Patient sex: M
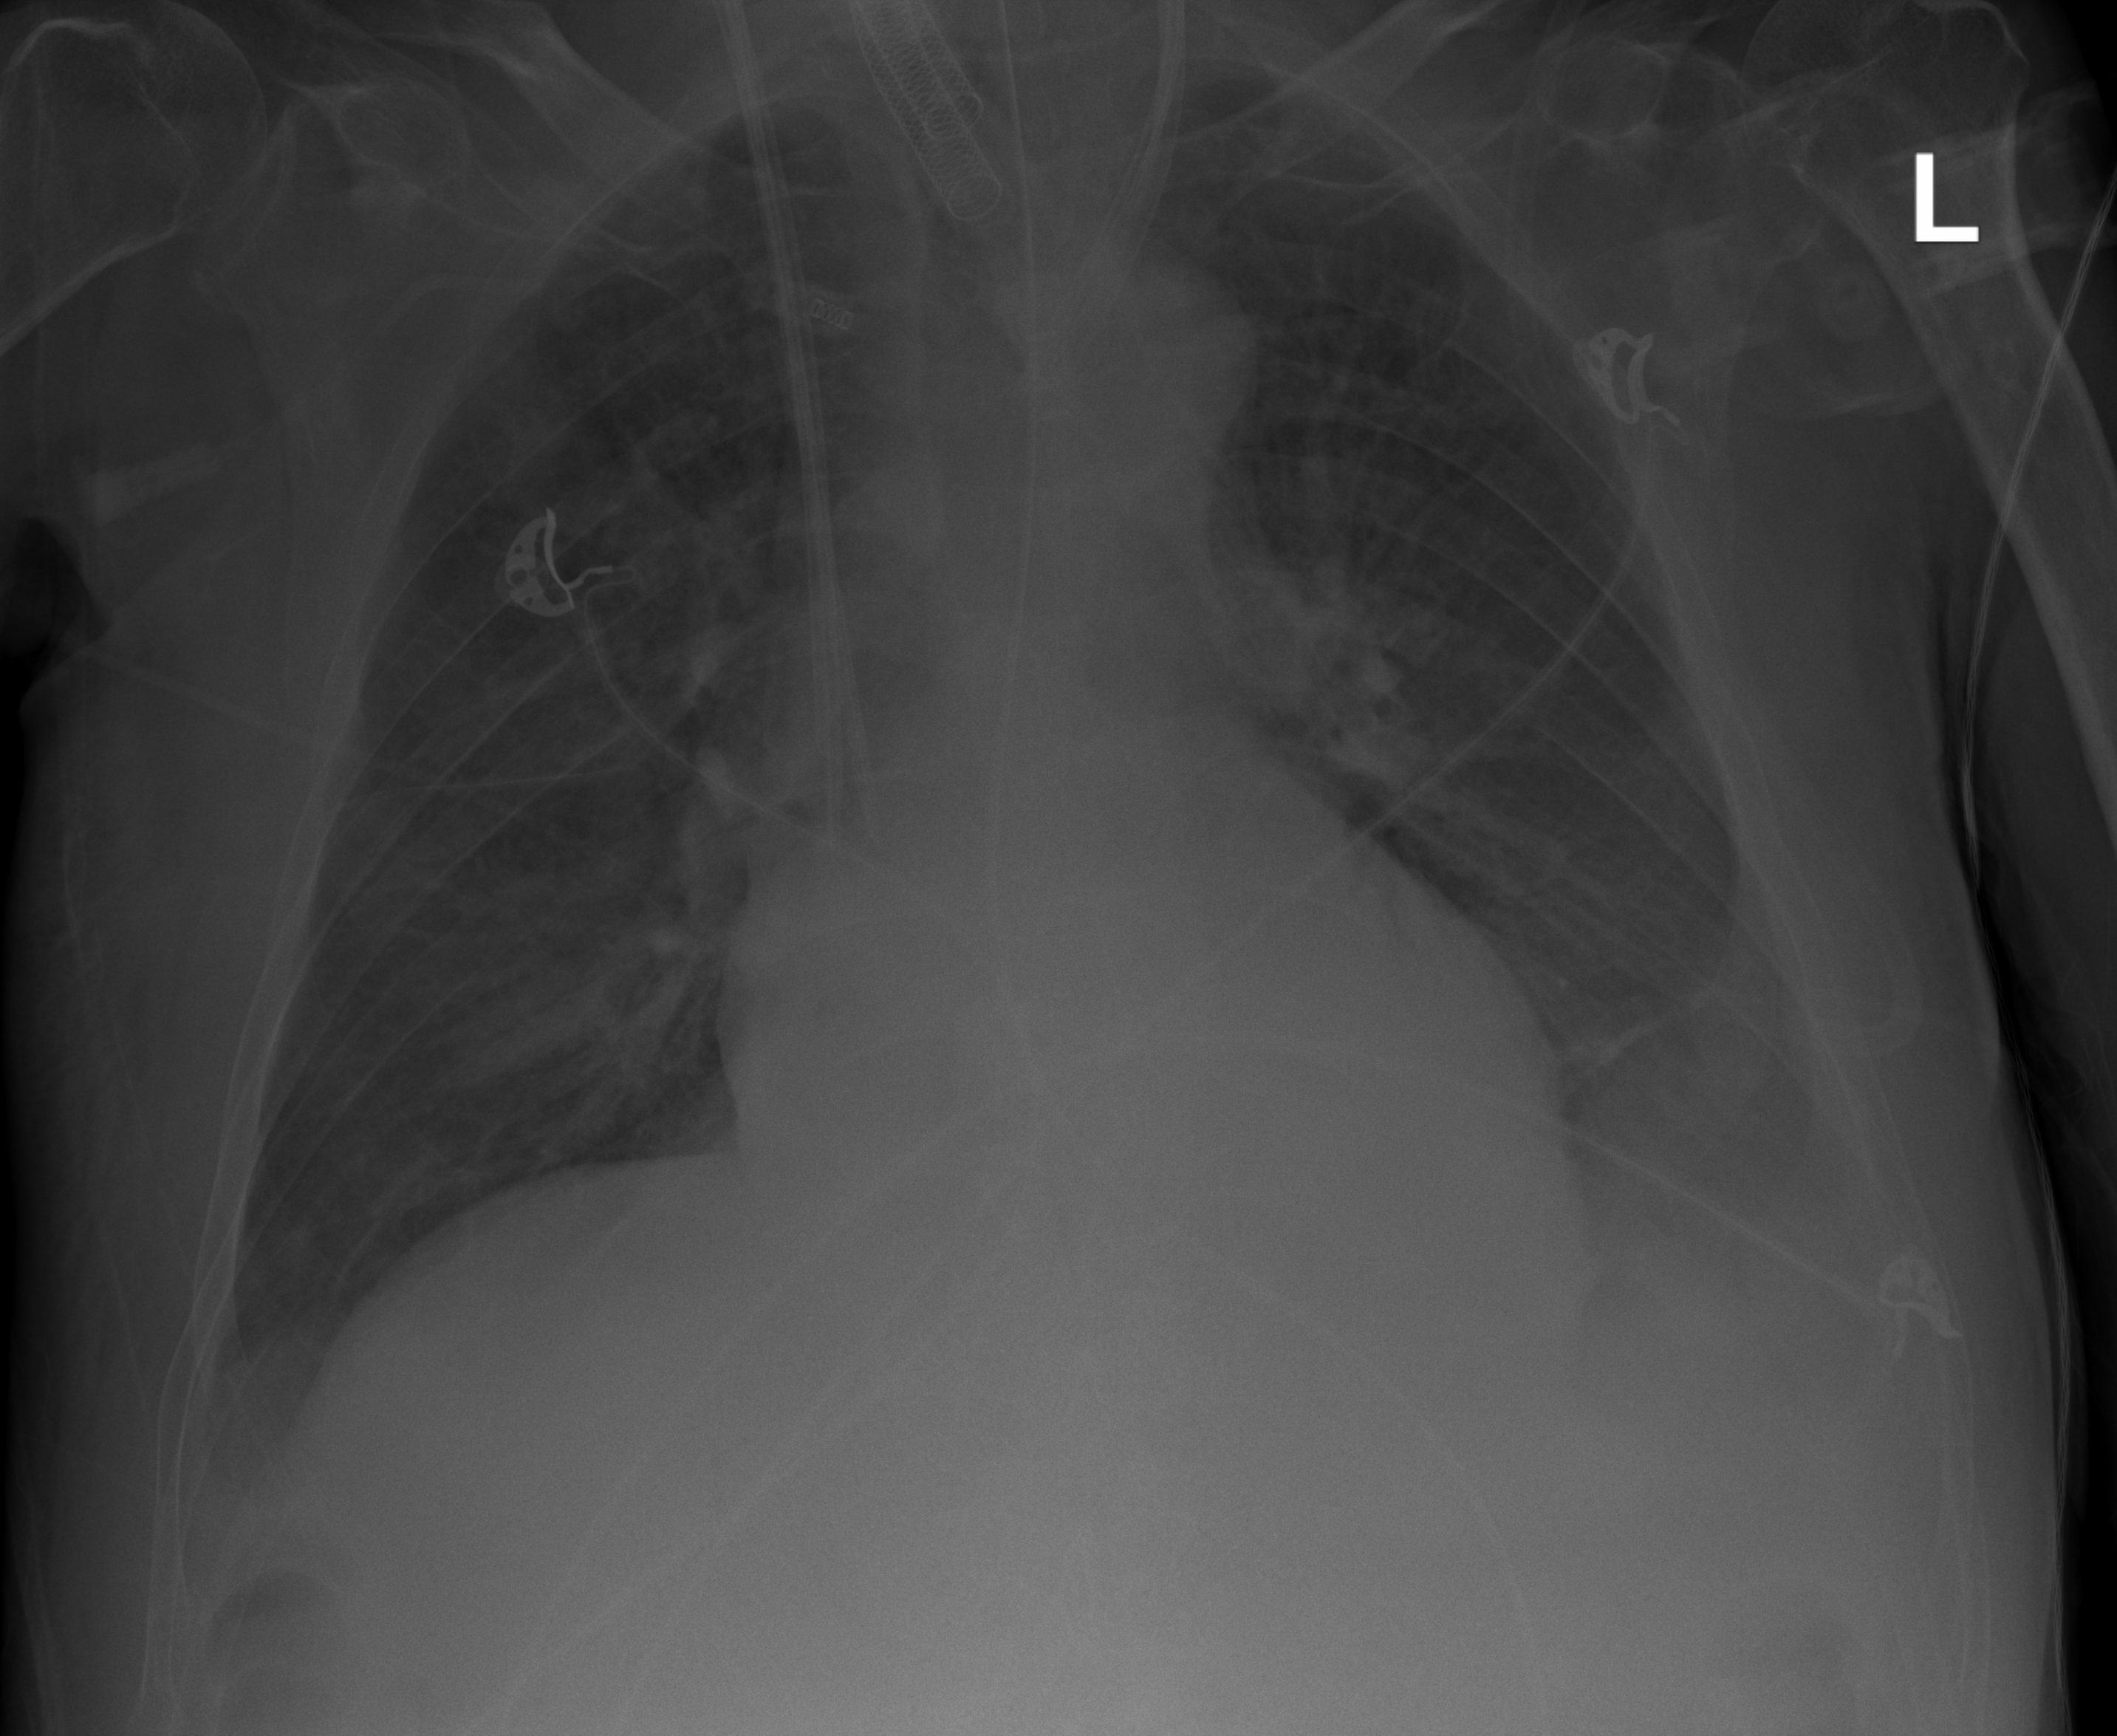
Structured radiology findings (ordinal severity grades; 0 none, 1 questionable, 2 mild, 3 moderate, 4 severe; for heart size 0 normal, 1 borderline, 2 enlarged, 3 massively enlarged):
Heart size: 1
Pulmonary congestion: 0
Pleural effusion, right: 2
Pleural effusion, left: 3
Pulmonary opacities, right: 1
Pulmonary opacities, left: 1
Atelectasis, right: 2
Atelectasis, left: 2